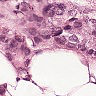
Metastatic tissue present: yes